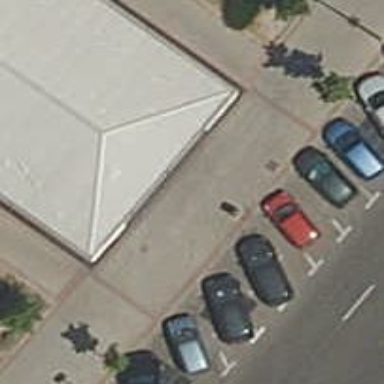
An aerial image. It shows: Bicycle parking area with stands available.